Field crop: maize
Growth stage: 1
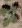
Species: chenopodium